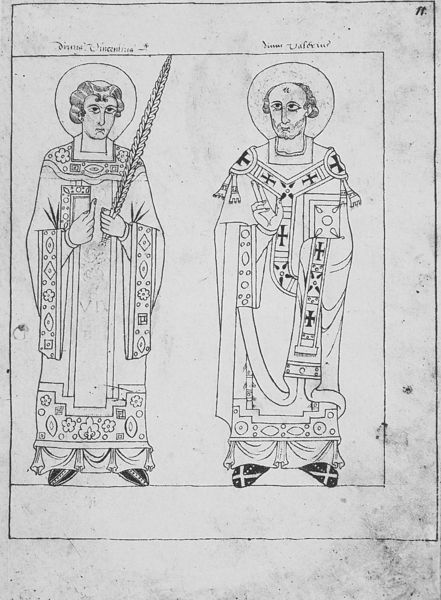
Titel: Annalen von Metz und Heiligenviten
Standort: Herkunftsort: Metz, Saint-Vincent (EU - F)
Institution: München, Bayerische Staatsbibliothek
Schlagwörter: mann, kleid, zeichnung, gewand, stola, heiligenschein, priester, geistliche, heiliger, märtyrer, ornat, märthyrer, heilige orna